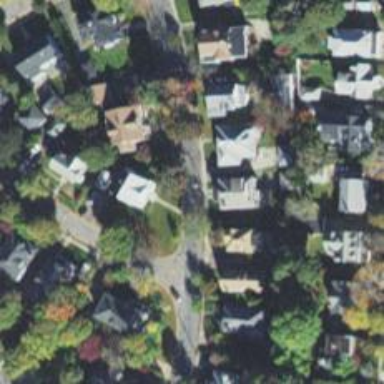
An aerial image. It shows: Residential road with asphalt surface.